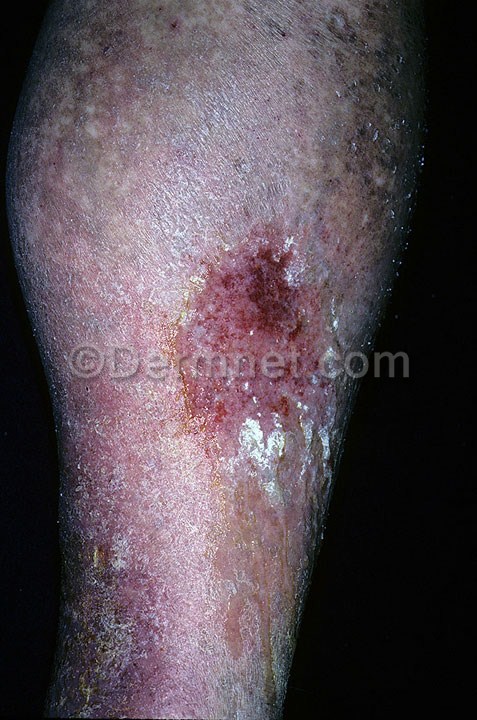
Disease: Eczema Photos